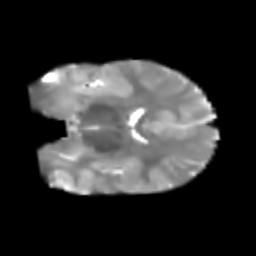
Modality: T2w
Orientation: coronal
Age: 7
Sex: male
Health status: healthy